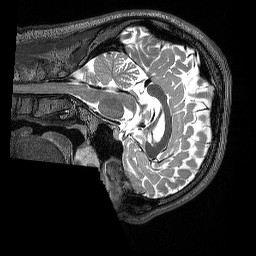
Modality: T2w
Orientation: sagittal
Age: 29
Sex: male
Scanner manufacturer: siemens
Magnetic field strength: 3 T
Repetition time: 3.2 s
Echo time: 0.564 s